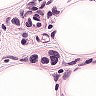
Metastatic tissue present: yes